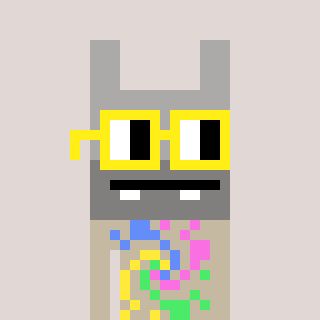
a pixel art character with square yellow glasses, a rabbit-shaped head and a bege-colored body on a warm background